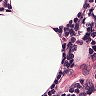
Metastatic tissue present: no